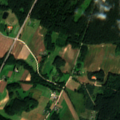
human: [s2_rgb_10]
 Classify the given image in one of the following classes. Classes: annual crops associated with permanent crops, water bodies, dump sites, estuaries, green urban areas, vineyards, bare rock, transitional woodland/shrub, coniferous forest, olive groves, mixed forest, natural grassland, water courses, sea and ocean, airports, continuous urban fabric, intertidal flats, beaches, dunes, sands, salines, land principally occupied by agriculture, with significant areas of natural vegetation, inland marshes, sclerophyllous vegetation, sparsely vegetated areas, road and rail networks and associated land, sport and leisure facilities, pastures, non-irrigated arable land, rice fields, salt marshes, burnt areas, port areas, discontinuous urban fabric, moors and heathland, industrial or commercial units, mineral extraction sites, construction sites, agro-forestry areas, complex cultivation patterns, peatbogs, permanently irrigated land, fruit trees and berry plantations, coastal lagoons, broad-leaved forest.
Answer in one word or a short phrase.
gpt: complex cultivation patterns, land principally occupied by agriculture, with significant areas of natural vegetation, coniferous forest